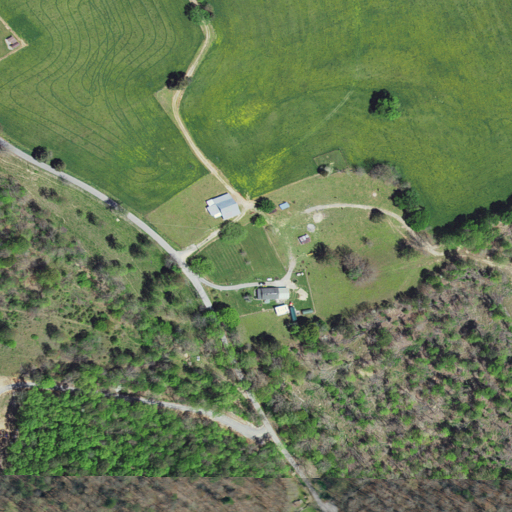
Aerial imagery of valley in Tennessee named Keck Hollow containing pasture, deciduous forest, shrub, open development, low intensity development, mixed forest, medium intensity development, and grassland